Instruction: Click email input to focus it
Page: traveler
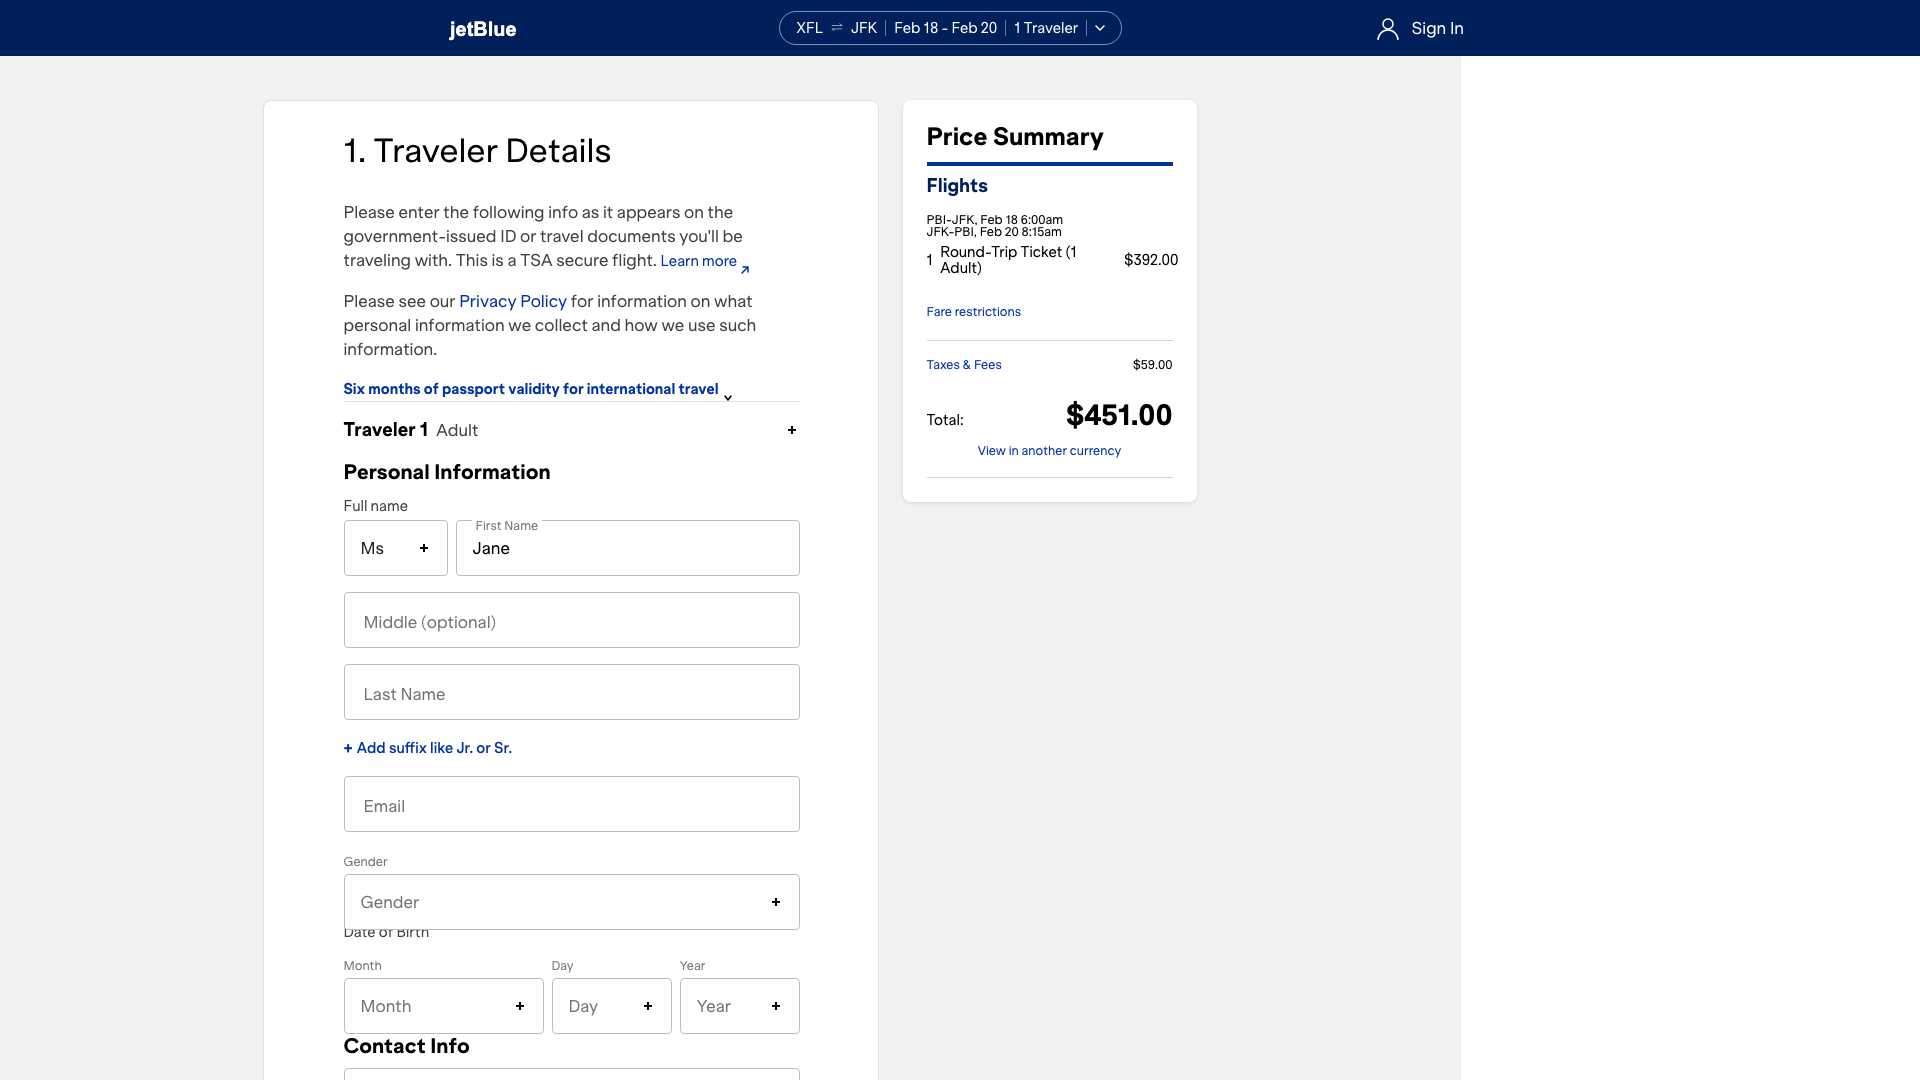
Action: click